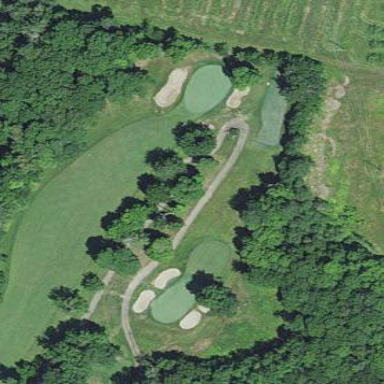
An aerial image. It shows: Grassy golf fairway.